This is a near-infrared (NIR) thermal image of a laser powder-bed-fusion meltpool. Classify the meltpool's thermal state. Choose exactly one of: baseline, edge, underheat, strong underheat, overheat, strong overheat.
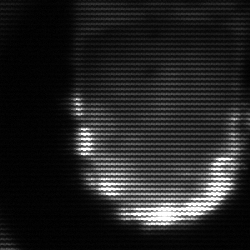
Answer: baseline